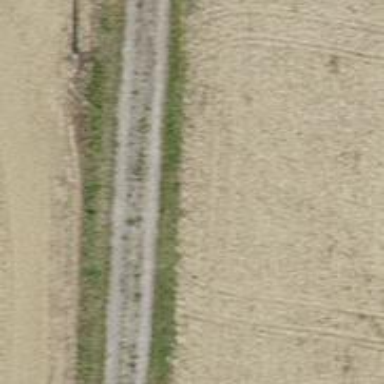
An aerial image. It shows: Track with grade 4 track type.